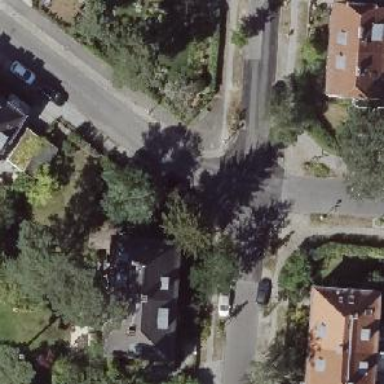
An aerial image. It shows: Residential road with asphalt surface. There is parallel parking with half on kerb.